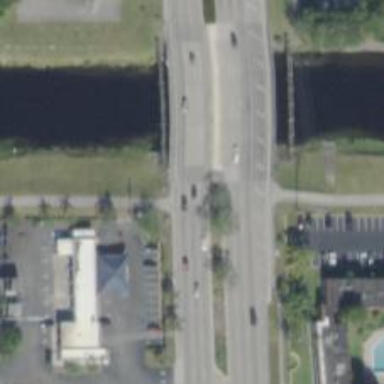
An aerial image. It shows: Primary highway bridge.